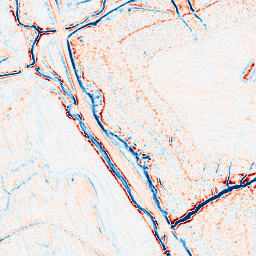
Category: edge_preserving
Decomposition family: bilateral
Decomposition parameters: d: 9
sigma_color: 75
sigma_space: 100
Upsampling method: bspline
Upsampling parameters: scale: 8
Upsampling scale: 8